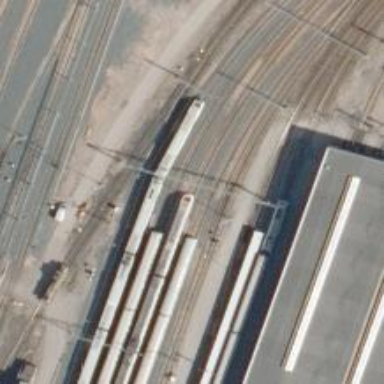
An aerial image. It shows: Rail yard with electrified contact lines for railway operations.